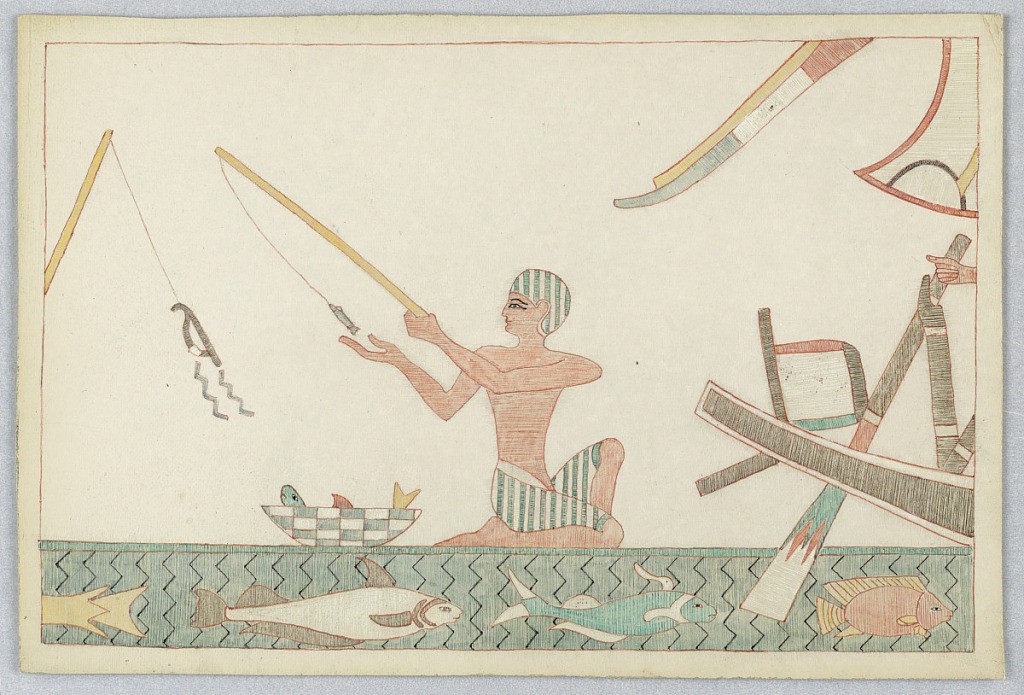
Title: The Little Fish and the Fisher-Man, Illustration for Aesop's Fables
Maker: Victor Wilbour
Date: ca. 1916
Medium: Pen and red ink, crayon on white board
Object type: Drawing
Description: Fisherman, center, kneeling turned to the right; head in left profile. Tail of boat at right. Another pole left. Fish in water below.